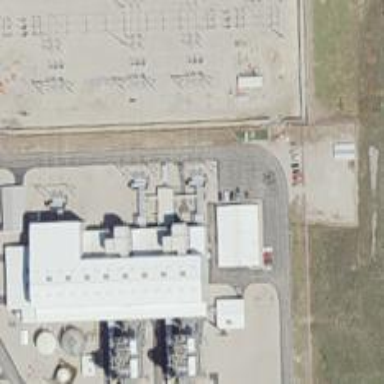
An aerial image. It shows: Gas turbine generator.